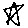
Label: star